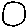
Label: circle